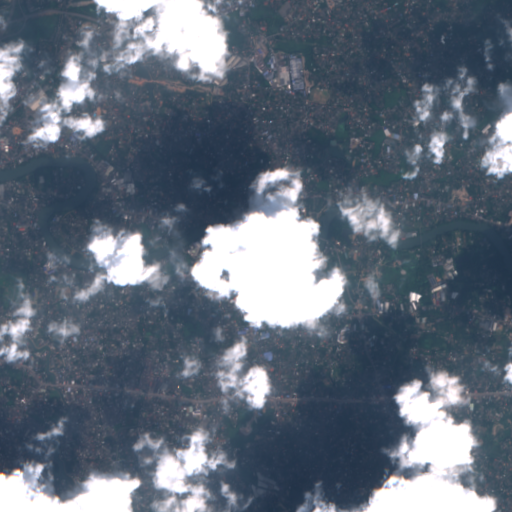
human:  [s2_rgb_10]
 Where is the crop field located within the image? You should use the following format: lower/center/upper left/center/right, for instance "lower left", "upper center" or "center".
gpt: The crop field is located in the center left of the image.
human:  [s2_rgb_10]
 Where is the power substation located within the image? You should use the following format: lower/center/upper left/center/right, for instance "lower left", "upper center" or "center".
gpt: The power substation is located in the upper center of the image.
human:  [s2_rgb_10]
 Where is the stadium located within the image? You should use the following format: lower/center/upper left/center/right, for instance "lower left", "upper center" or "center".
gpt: The stadium is located in the upper left of the image.
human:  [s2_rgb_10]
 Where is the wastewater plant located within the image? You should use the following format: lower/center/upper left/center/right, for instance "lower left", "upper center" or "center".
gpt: The wastewater plant is located in the center right of the image.
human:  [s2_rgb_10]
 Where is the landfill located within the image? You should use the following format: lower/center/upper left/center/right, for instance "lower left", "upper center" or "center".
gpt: There is no landfill in the image.